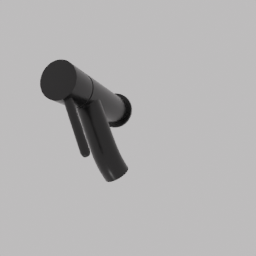
Label: appliances